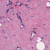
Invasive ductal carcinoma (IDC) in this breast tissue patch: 1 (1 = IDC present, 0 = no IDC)